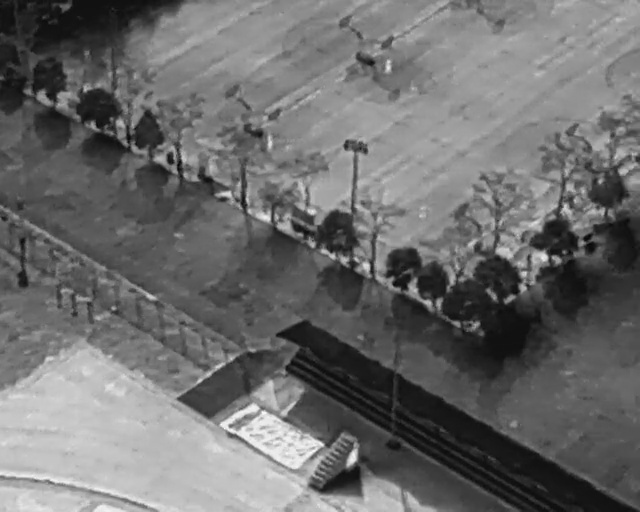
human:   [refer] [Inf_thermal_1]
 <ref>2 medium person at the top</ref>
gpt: <box>[[59, 11, 62, 13, 2], [40, 26, 43, 28, 2]]</box>